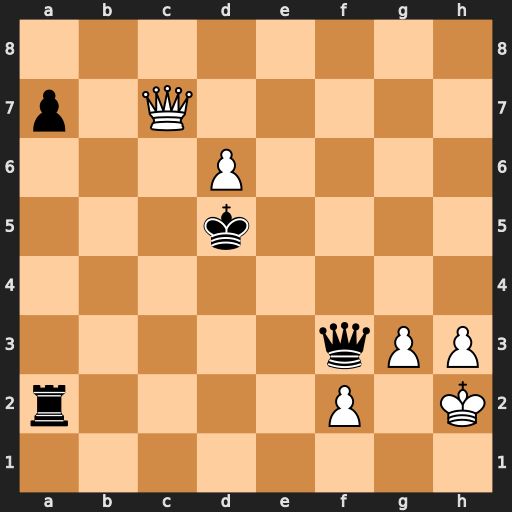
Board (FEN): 8/p1Q5/3P4/3k4/8/5qPP/r4P1K/8
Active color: w
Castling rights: -
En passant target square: -
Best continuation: Qb7+ Kxd6 Qxf3